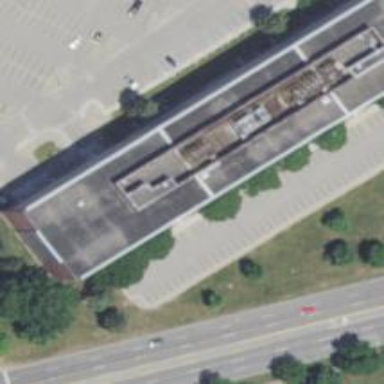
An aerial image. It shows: Office building.